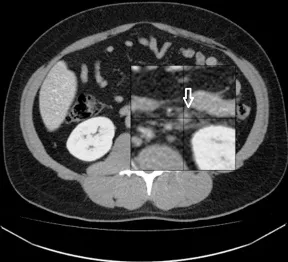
Magnified
image.
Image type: radiology (ct)